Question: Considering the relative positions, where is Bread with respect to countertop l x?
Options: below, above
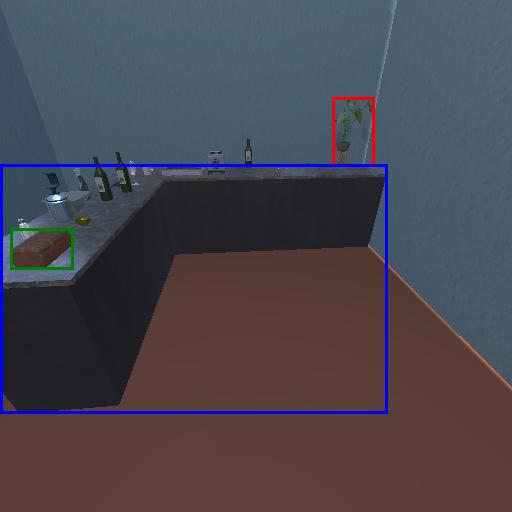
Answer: below